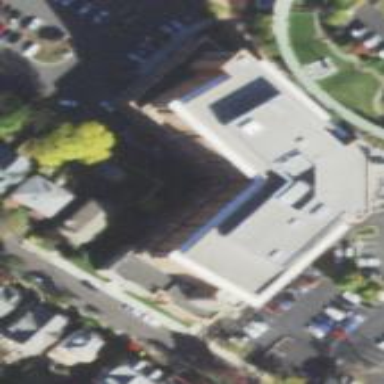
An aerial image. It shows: Courthouse building.